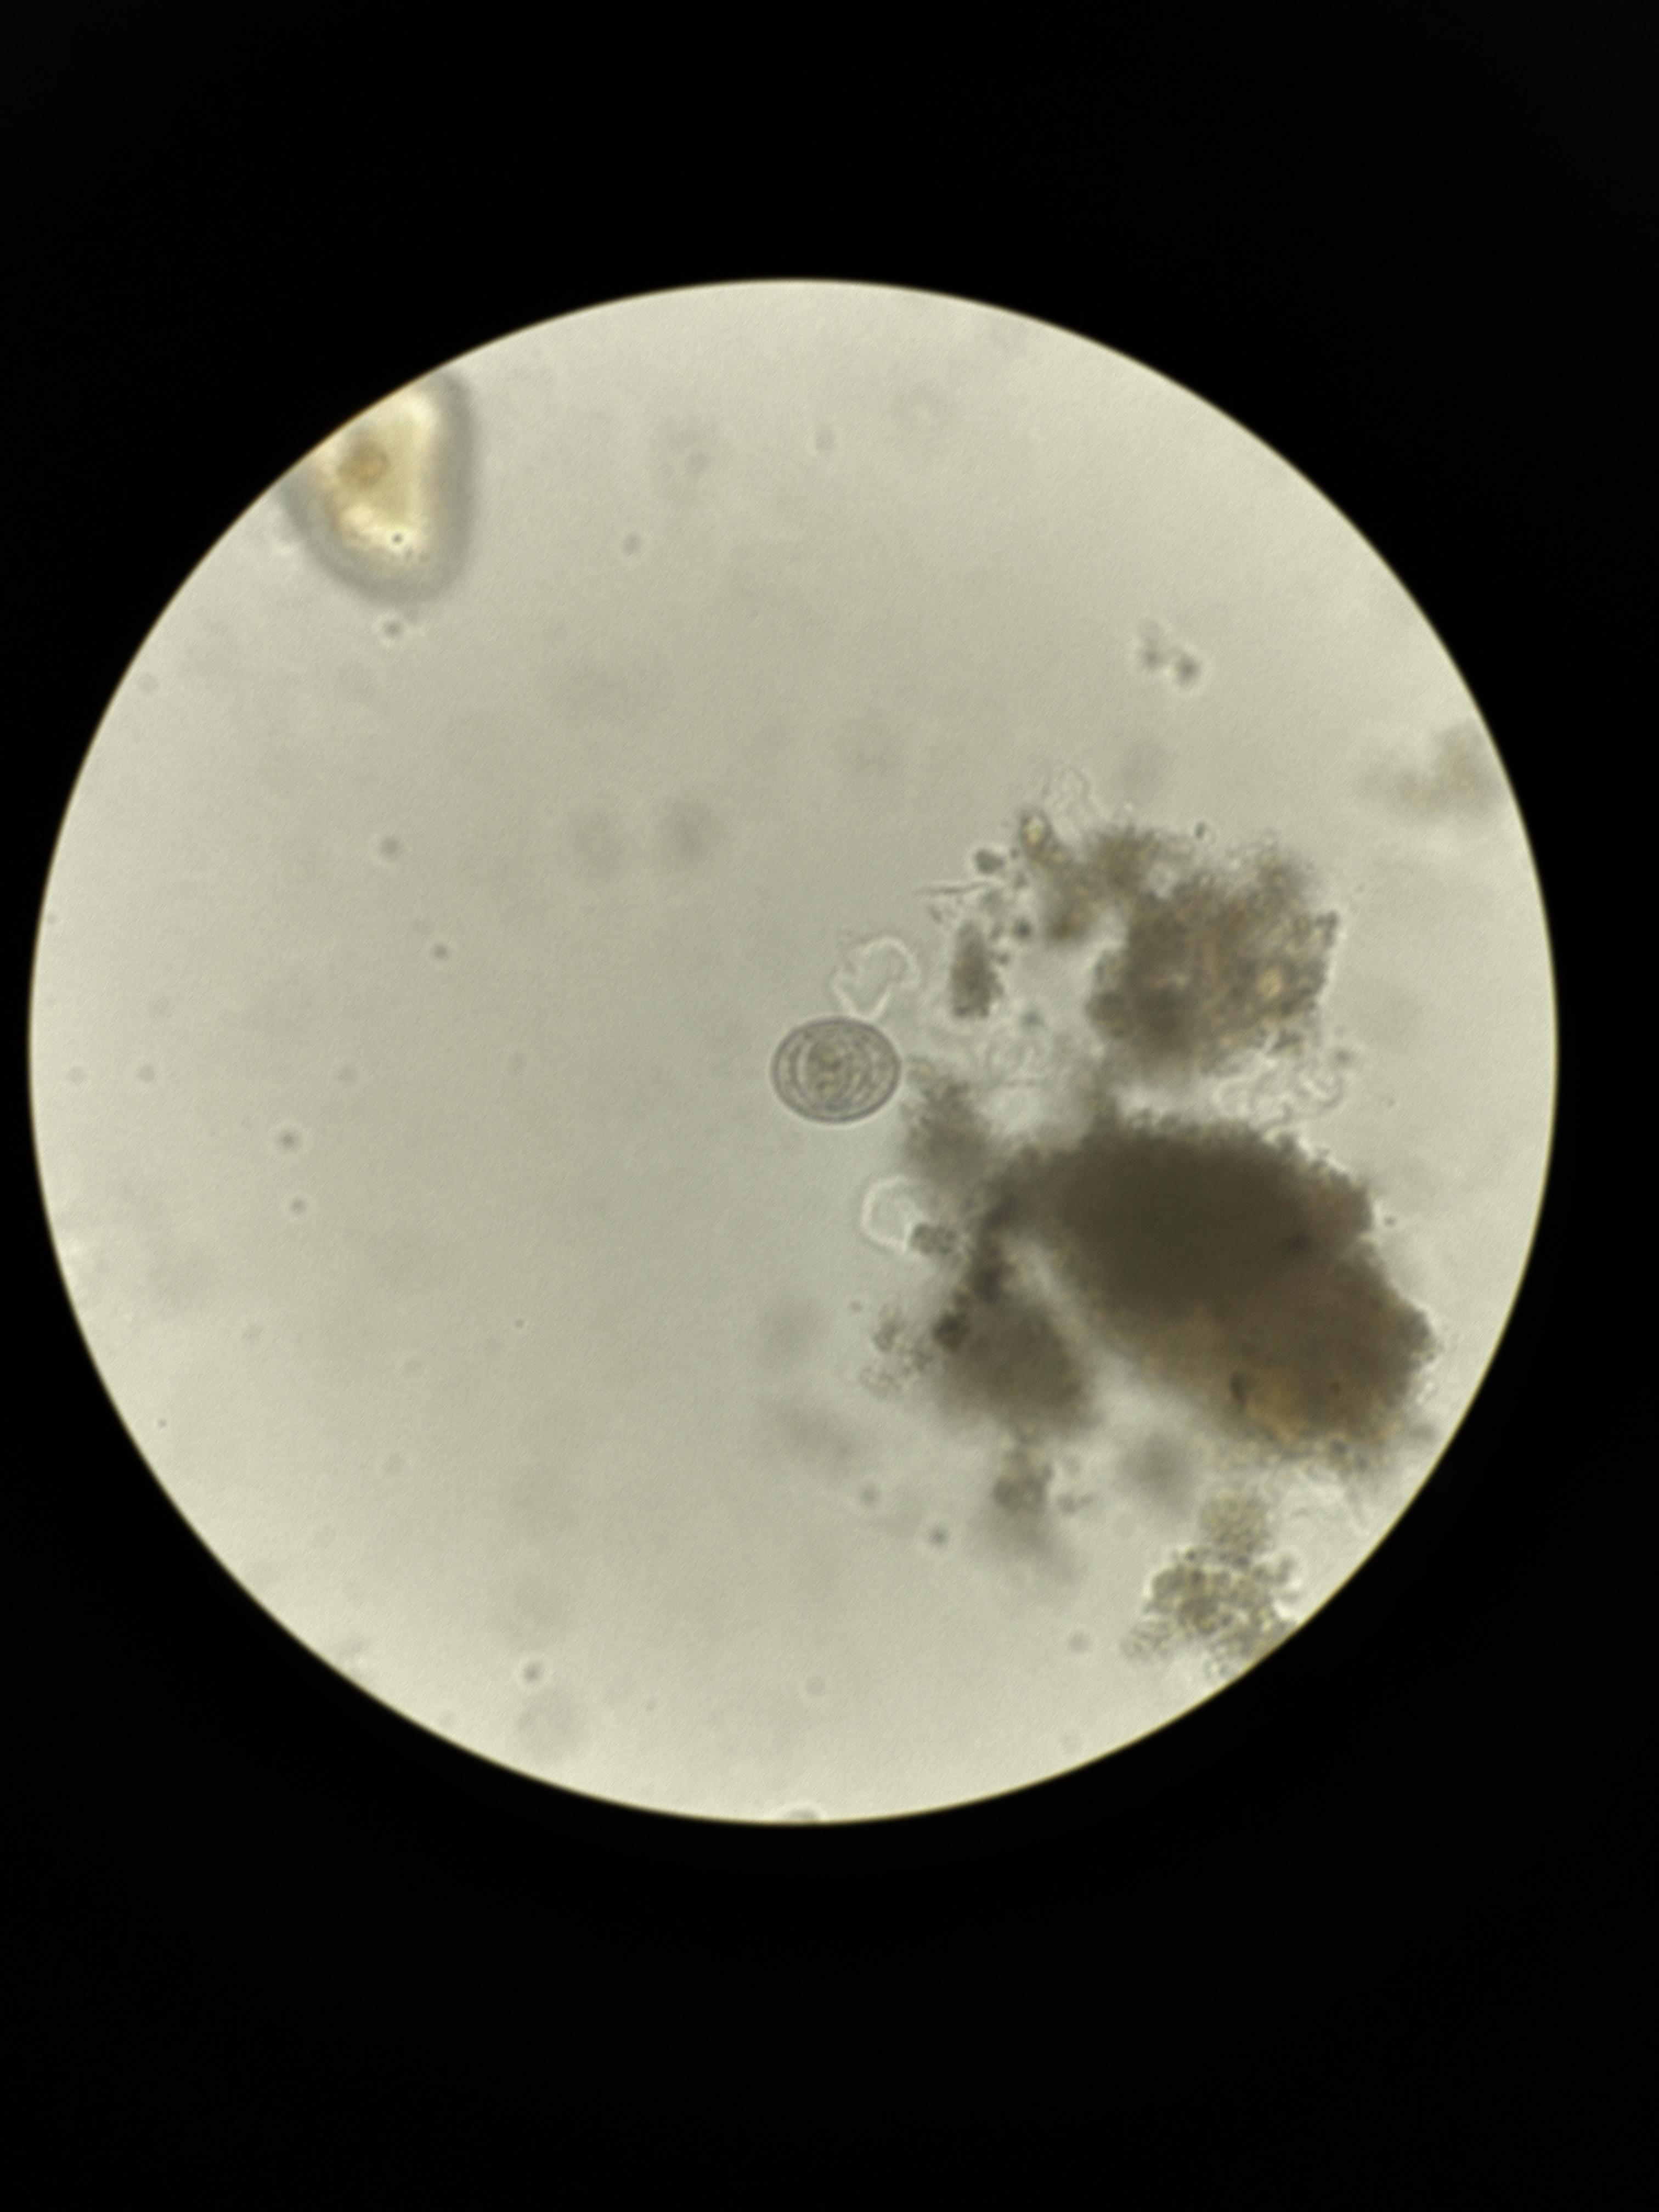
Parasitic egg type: Hymenolepis nana